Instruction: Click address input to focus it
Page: traveler
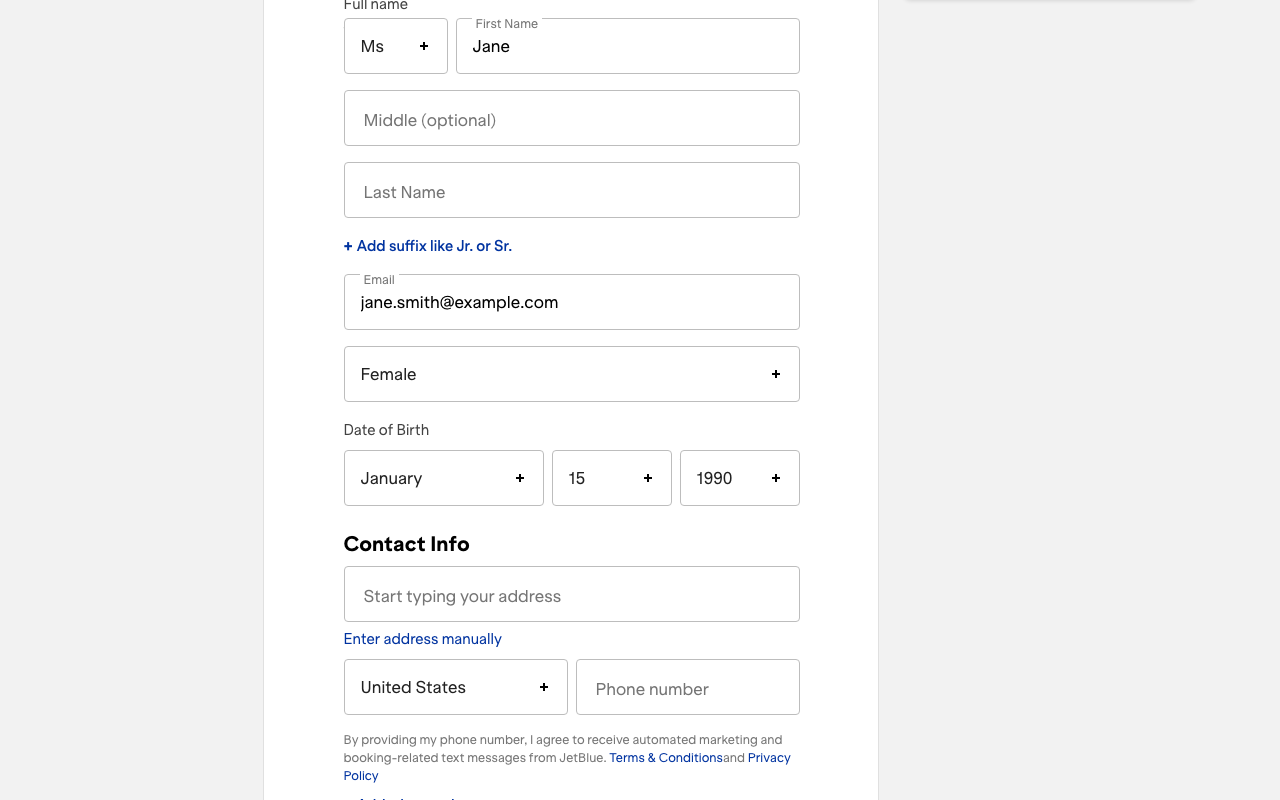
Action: click